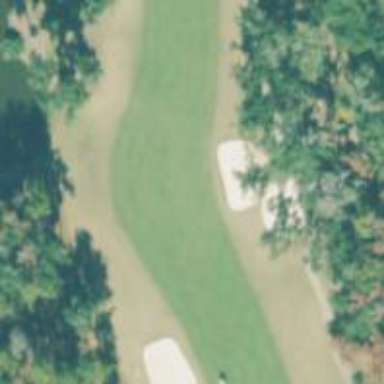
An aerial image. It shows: Golf hole.